Question: I am using follwing function to open FBConnect login screen but unfortunate it is not appearing on screen, whenever I am clicking on Login button after animating of Spinner blank screen is coming.
'''
if(appDelegate.session == nil) {
appDelegate.session = [FBSession sessionForApplication:API_KEY secret:SECRET_KEY delegate:self];
}
if(loginButton == nil) {
self.loginButton = [[[FBLoginButton alloc] init] autorelease];
loginButton.frame = CGRectMake(0, 0, 100, 50);
[self.view addSubview:loginButton];
}
'''
I have given right value of API_KEY and SECRET_KEY from developer account. Please look attached image.

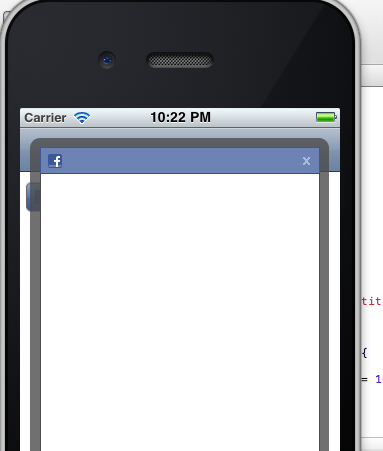
Answer: Use FBConnect only if it uses Facebook GraphApi, else other api's wont be working.
Why are you using old FB Sdk, use the new iOS SDK 3.0, it very simple to use. Also FB has provided lots of sample app. Get the new sdk <URL>.
And also new Graph Api's doesn't require secret key.